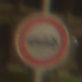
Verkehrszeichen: VerbotPersonenkraftwagen
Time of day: Night
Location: Outdoor (Urban)
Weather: Overcast
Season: NotSpecified
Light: Artificial